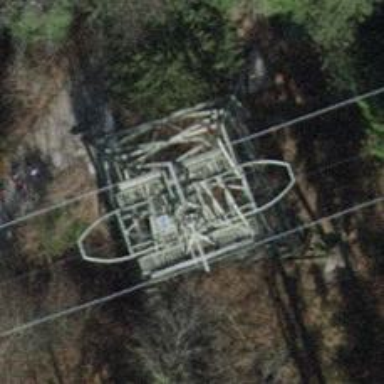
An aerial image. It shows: Cable car system.